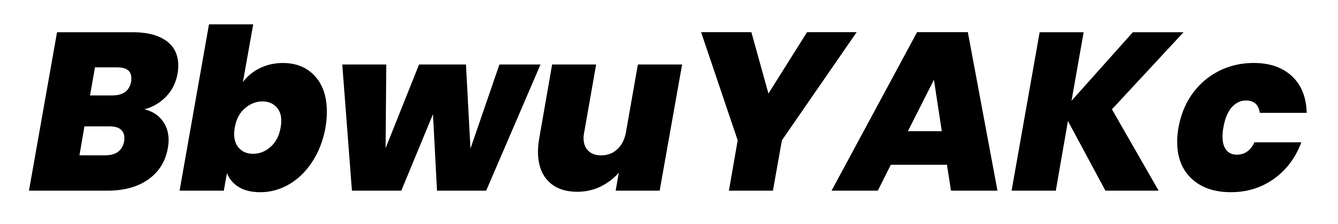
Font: Poppins-ExtraBoldItalic